RGB frame:
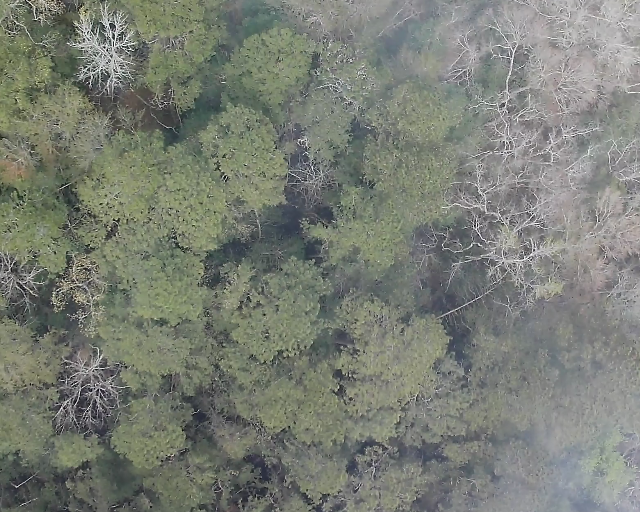
Thermal frame:
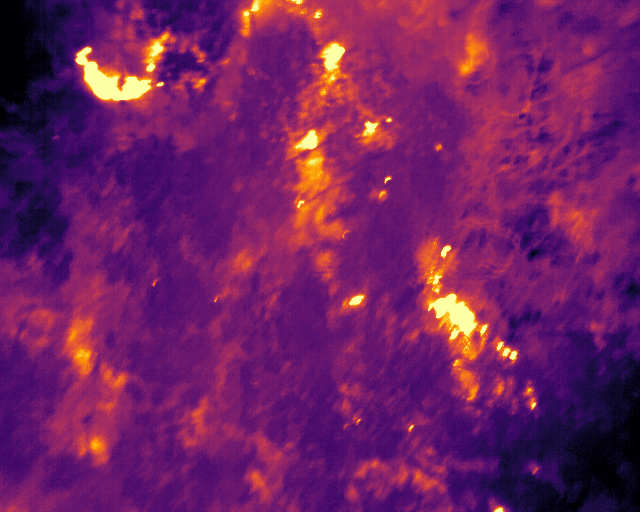
Captured: 2026-02-26 03:08:54
Pixels at or above 80 °C: 516 (fraction of frame: 0.001575)